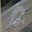
Label: 0